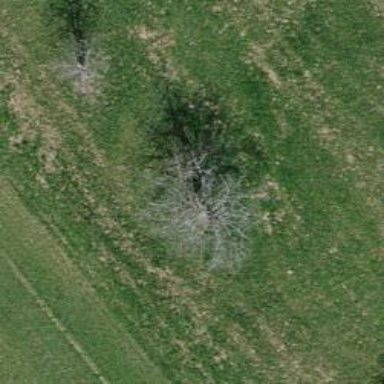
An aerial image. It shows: Agricultural area featuring trees.